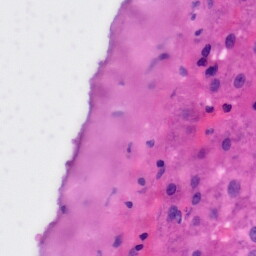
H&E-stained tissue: Liver